Question: I was trying to uninstall and reinstall Istio from k8s cluster following the steps:

But I made a mistake that I deleted the namespace before deleting the istio-control-plane: 'kubectl delete istiooperator istio-control-plane -n istio-system'. Then when I try to delete the 'istio-control-plane' again, it froze.
I tried to remove the finalizer using the following steps but it said 'Error from server (NotFound): istiooperators.install.istio.io "istio-control-plane" not found'
'''
kubectl get istiooperator -n istio-system -o json > output.json
nano output.json # and remove finalizer
kubectl replace --raw "/apis/install.istio.io/v1alpha1/namespaces/istio-system/istiooperators/istio-control-plane/finalize" -f output.json
'''
Here is the content of 'kubectl get istiooperator -n istio-system -o json':
'''
{
"apiVersion": "v1",
"items": [
{
"apiVersion": "install.istio.io/v1alpha1",
"kind": "IstioOperator",
"metadata": {
"annotations": {
"kubectl.kubernetes.io/last-applied-configuration": "{"apiVersion":"install.istio.io/v1alpha1","kind":"IstioOperator","metadata":{"annotations":{},"name":"istio-control-plane","namespace":"istio-system"},"spec":{"addonComponents":{"prometheus":{"enabled":false},"tracing":{"enabled":false}},"hub":"hub.docker.prod.walmart.com/istio","profile":"default","values":{"global":{"defaultNodeSelector":{"beta.kubernetes.io/os":"linux"}}}}}
"
},
"creationTimestamp": "2020-12-05T23:39:34Z",
"deletionGracePeriodSeconds": 0,
"deletionTimestamp": "2020-12-07T16:41:41Z",
"finalizers": [
],
"generation": 2,
"name": "istio-control-plane",
"namespace": "istio-system",
"resourceVersion": "<PHONE>",
"selfLink": "/apis/install.istio.io/v1alpha1/namespaces/istio-system/istiooperators/istio-control-plane",
"uid": "fda8ee4f-54e7-45e8-91ec-c328fad1a86f"
},
"spec": {
"addonComponents": {
"prometheus": {
"enabled": false
},
"tracing": {
"enabled": false
}
},
"hub": "hub.docker.prod.walmart.com/istio",
"profile": "default",
"values": {
"global": {
"defaultNodeSelector": {
"beta.kubernetes.io/os": "linux"
}
}
}
},
"status": {
"componentStatus": {
"Base": {
"status": "HEALTHY"
},
"IngressGateways": {
"status": "HEALTHY"
},
"Pilot": {
"status": "HEALTHY"
}
},
"status": "HEALTHY"
}
}
],
"kind": "List",
"metadata": {
"resourceVersion": "",
"selfLink": ""
}
}
'''
Any ideas on how can I uninstall 'istio-control-plane' manually?
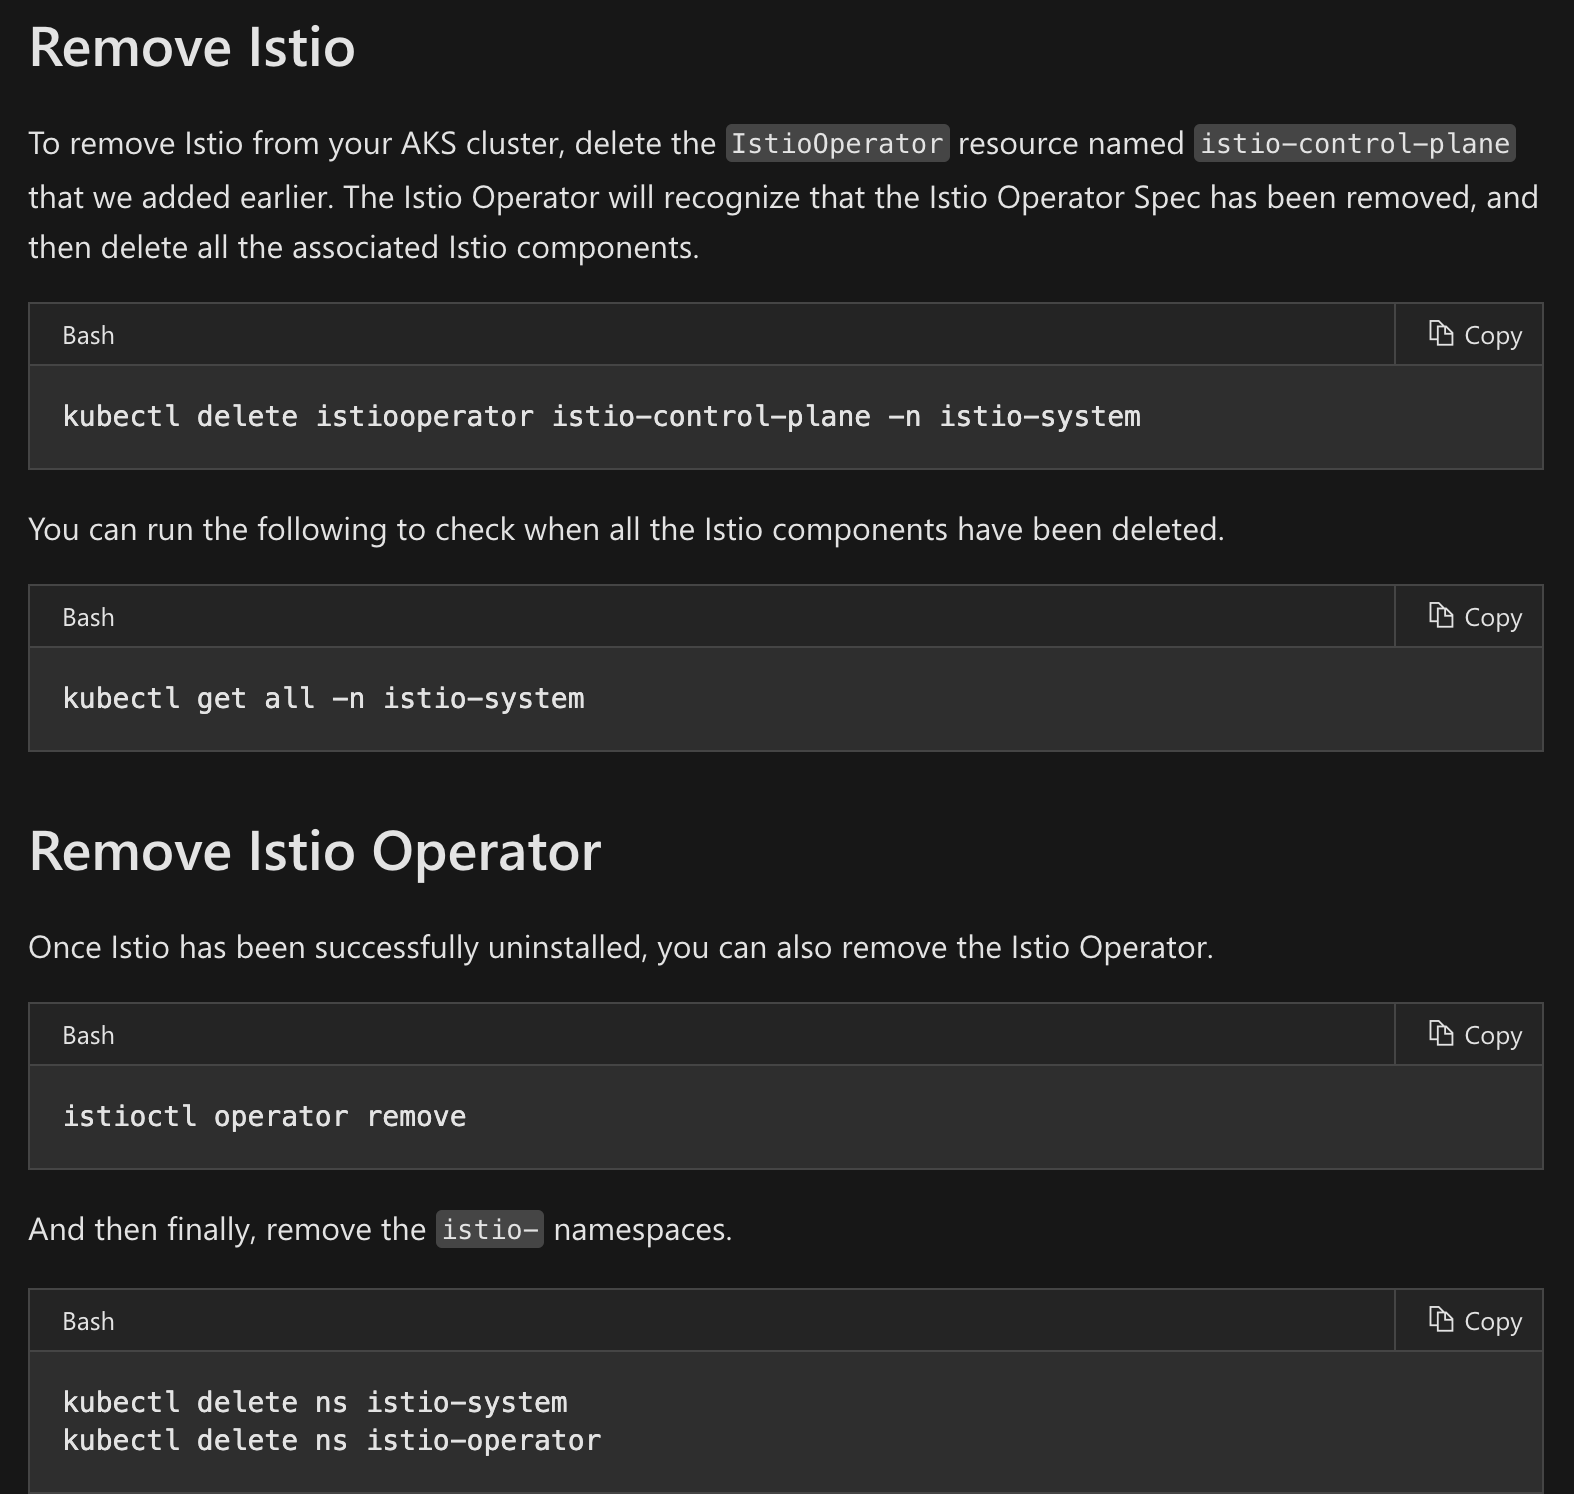
Answer: You can use below command to change istio operator finalizer and delete it, it's a 'jq/kubectl' oneliner made by @Rico <URL>. I have tried also with 'kubectl patch' but it didn't work.
'''
kubectl get istiooperator -n istio-system istio-control-plane -o=json | jq '.metadata.finalizers = null' | kubectl apply -f -
'''
Additionally I have used 'istioctl operator remove'
'''
istioctl operator remove
Removing Istio operator...
Removed Deployment:istio-operator:istio-operator.
Removed Service:istio-operator:istio-operator.
Removed ServiceAccount:istio-operator:istio-operator.
Removed ClusterRole::istio-operator.
Removed ClusterRoleBinding::istio-operator.
✔️ Removal complete
'''
Results from 'kubectl get'
'''
kubectl get istiooperator istio-control-plane -n istio-system
Error from server (NotFound): namespaces "istio-system" not found
'''